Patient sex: M
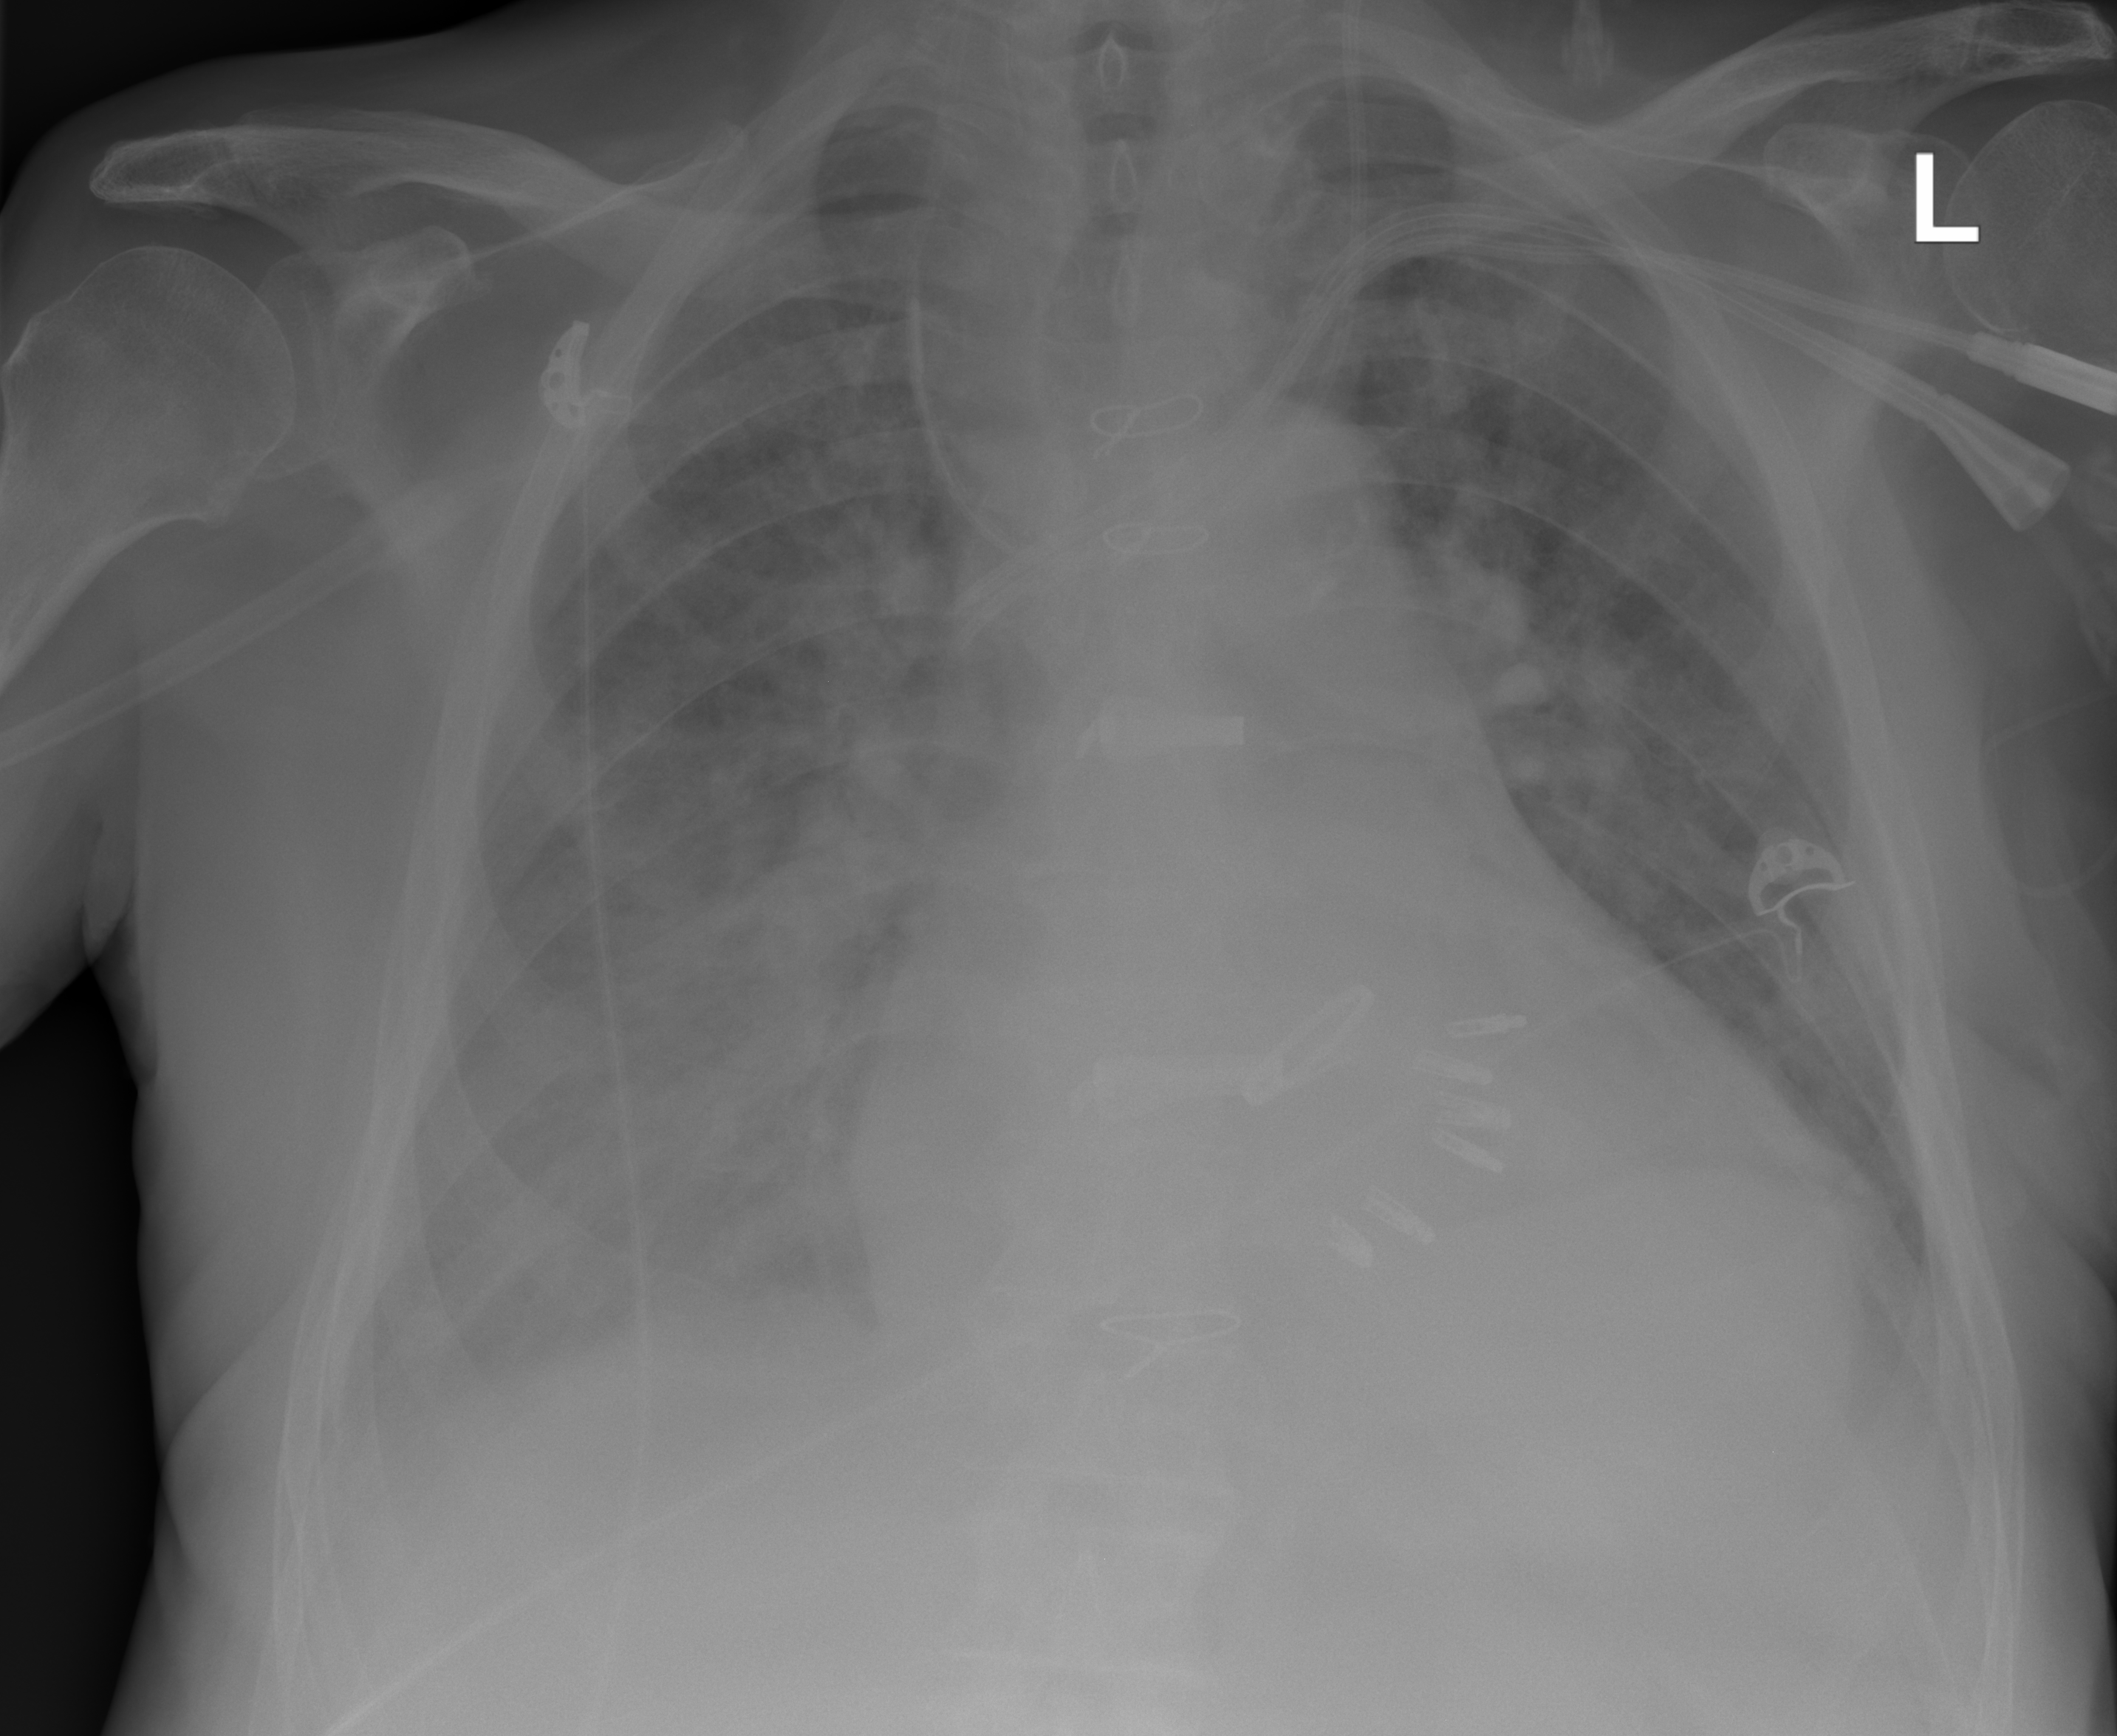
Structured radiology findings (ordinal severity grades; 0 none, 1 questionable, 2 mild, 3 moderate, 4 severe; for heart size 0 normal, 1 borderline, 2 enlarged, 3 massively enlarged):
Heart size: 3
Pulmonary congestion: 3
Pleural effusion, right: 2
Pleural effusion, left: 0
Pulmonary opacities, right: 3
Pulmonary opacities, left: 3
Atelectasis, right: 3
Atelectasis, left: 2